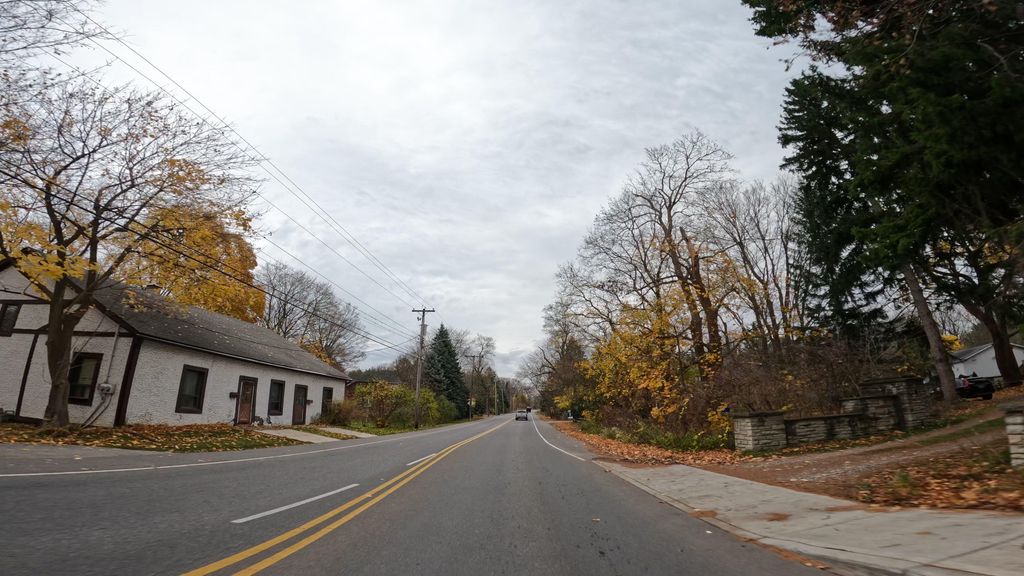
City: hamilton